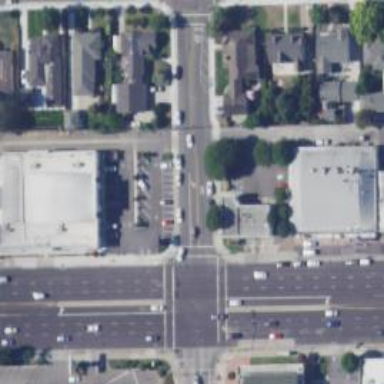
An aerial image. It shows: Solid stop line on the road.